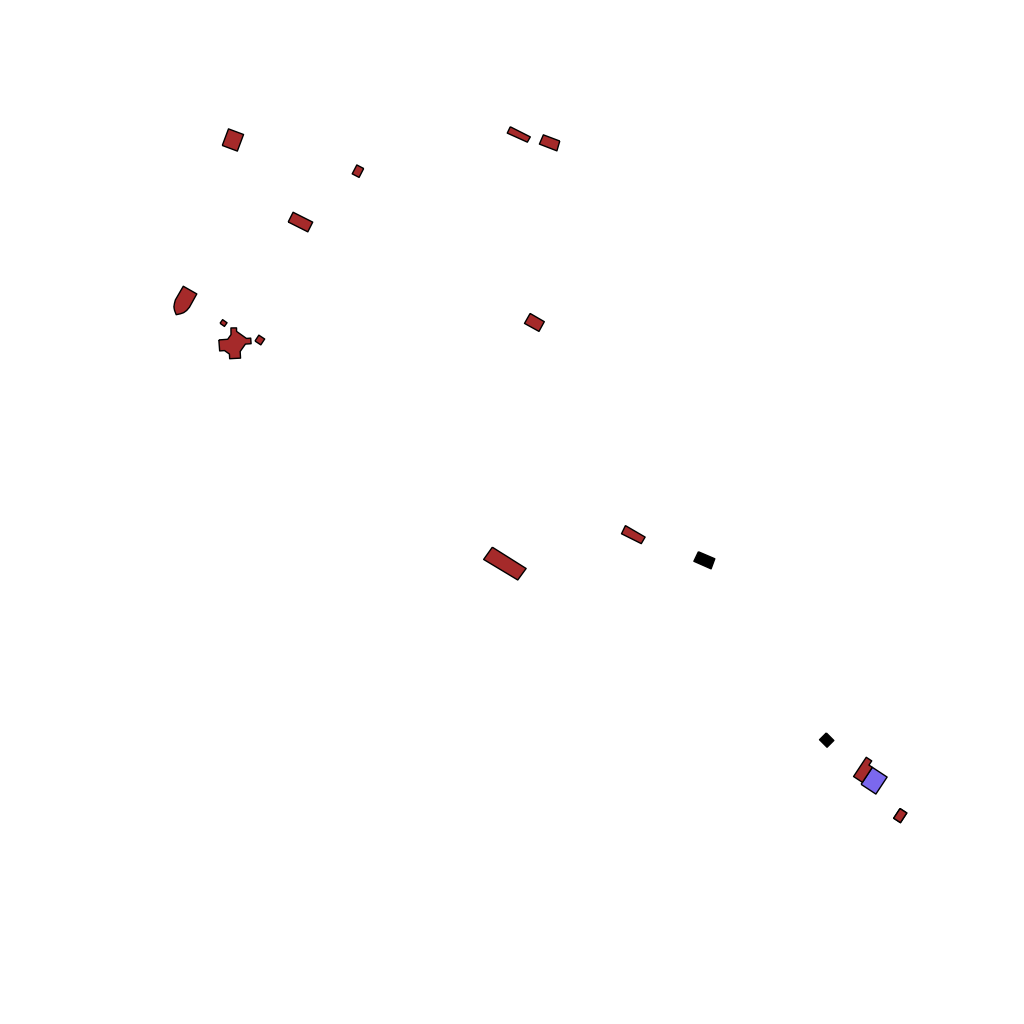
Tags: overhead vector_map, recreation, individual_rise, density_1, Building, Facility, Resto, 1.0 km²